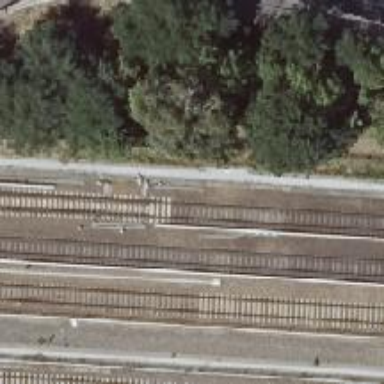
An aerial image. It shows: Railway switch with the turnout side on the left.